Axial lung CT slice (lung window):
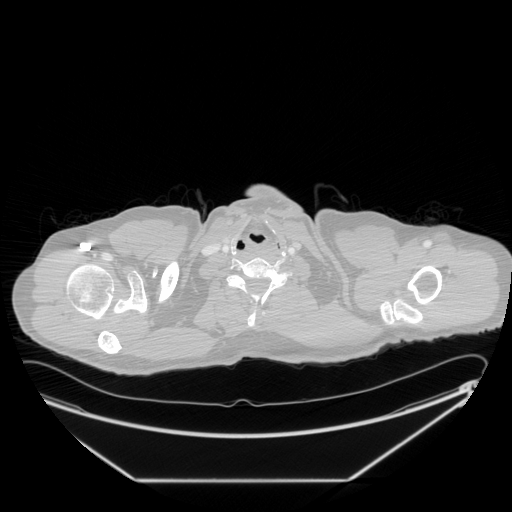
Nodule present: no